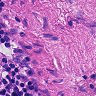
Metastatic tissue present: no